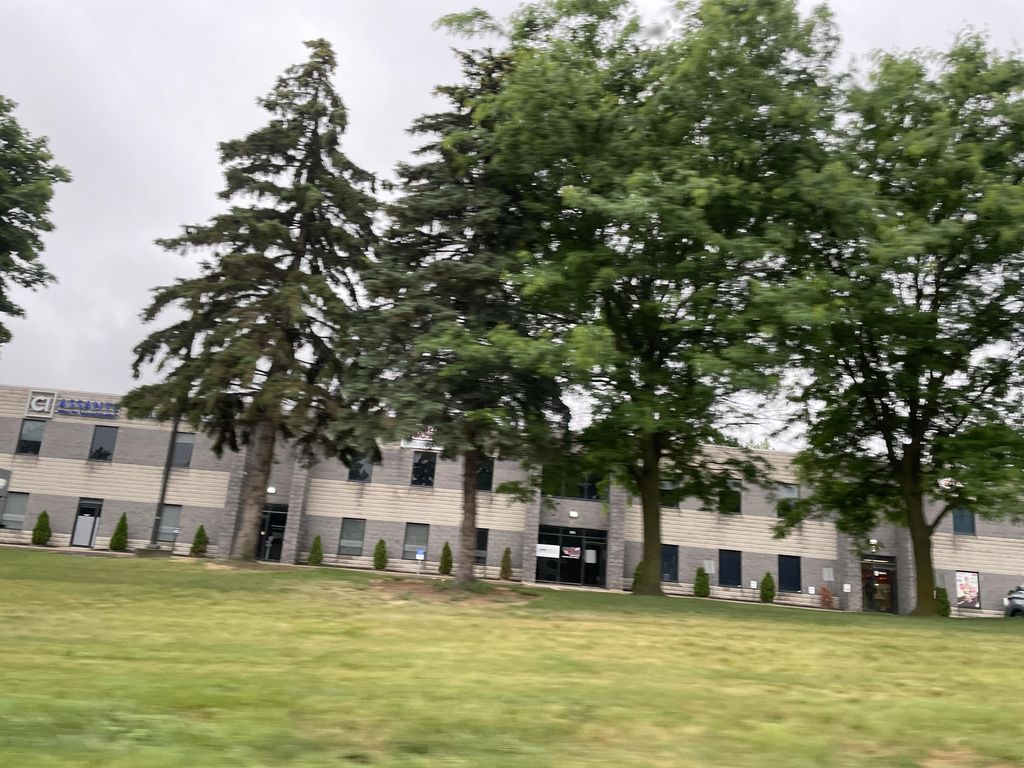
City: kitchener-waterloo